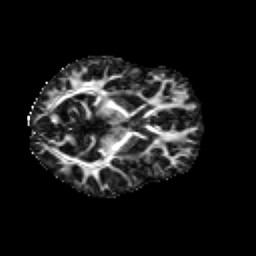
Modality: FA
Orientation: axial
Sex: male
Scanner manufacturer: siemens
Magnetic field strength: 3 T
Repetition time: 5 s
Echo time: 0.071 s